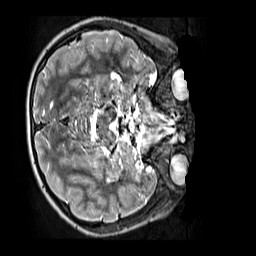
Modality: T2w
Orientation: axial
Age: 9
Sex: male
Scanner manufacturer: siemens
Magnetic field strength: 3 T
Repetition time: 3.2 s
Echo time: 0.408 s